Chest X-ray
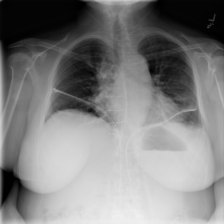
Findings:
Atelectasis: positive
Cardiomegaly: negative
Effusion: negative
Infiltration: positive
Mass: negative
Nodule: negative
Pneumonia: negative
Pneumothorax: negative
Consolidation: negative
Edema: negative
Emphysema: negative
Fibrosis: negative
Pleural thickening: negative
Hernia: negative